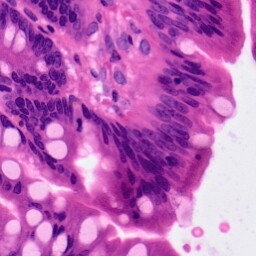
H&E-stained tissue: Pancreatic